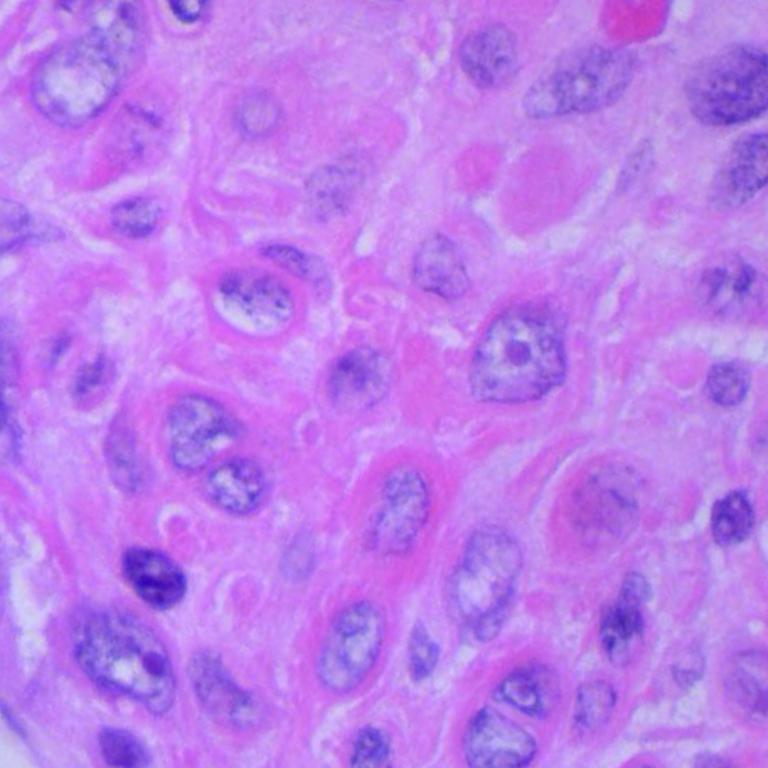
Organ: lung
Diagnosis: squamous carcinomas